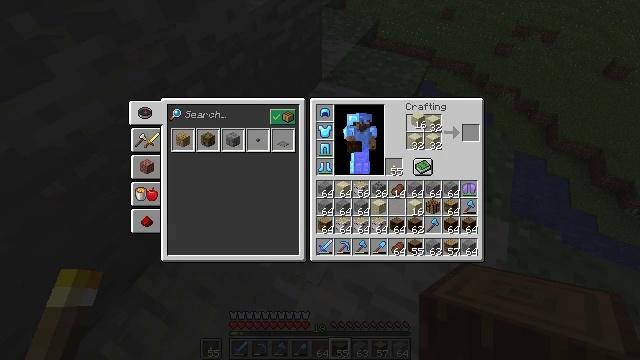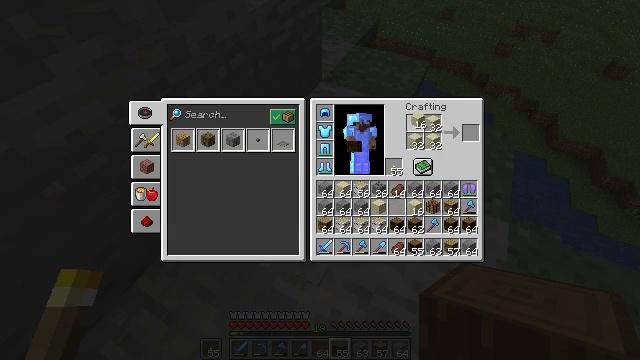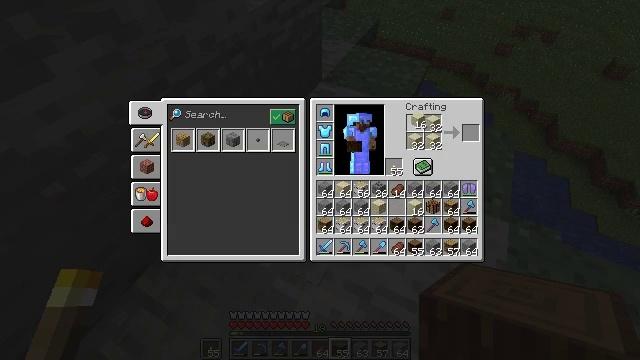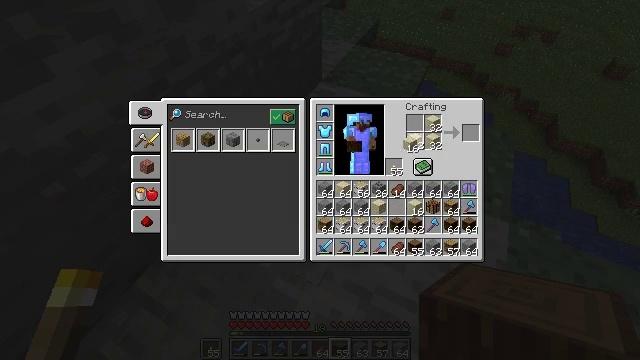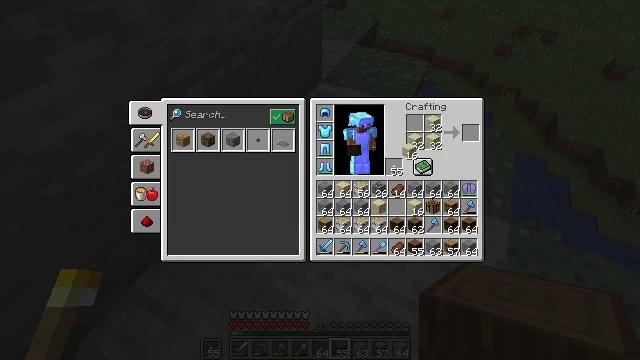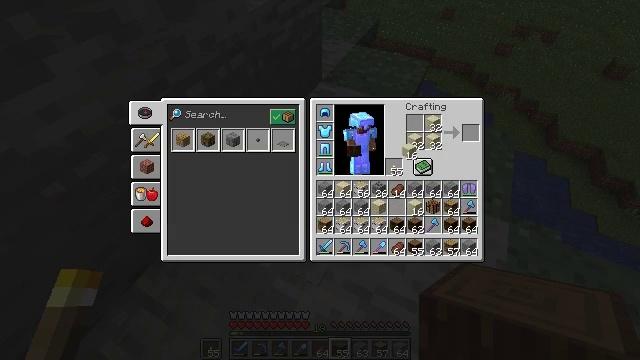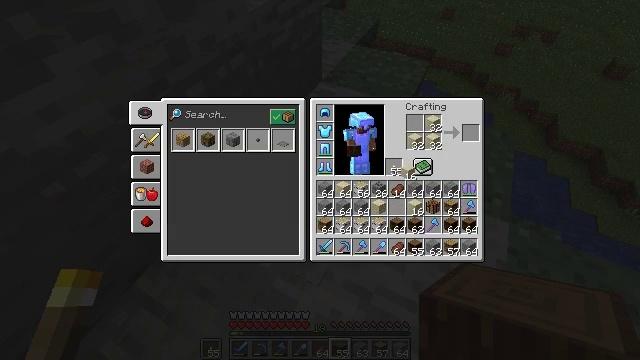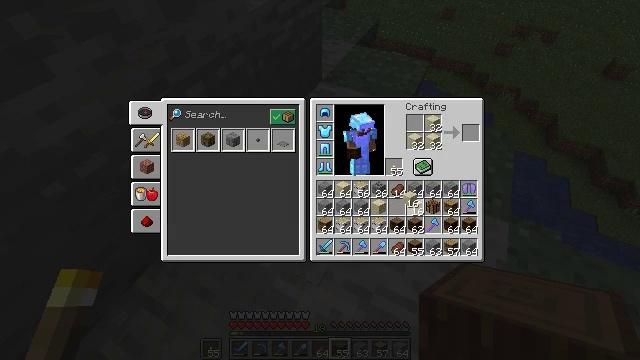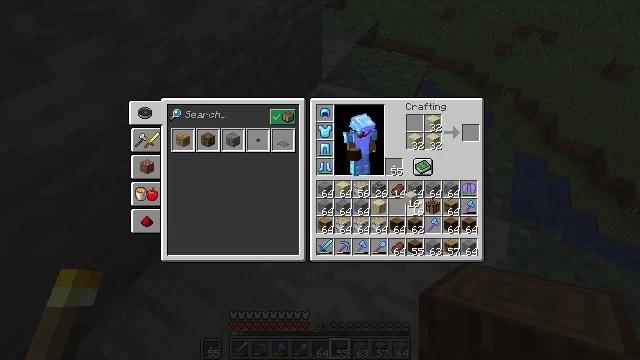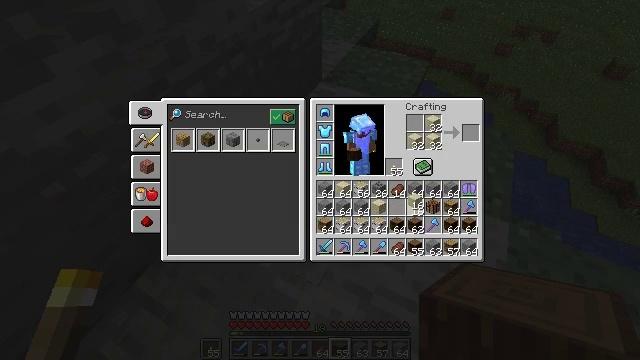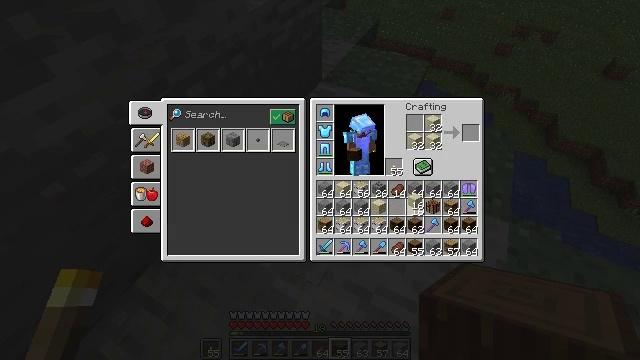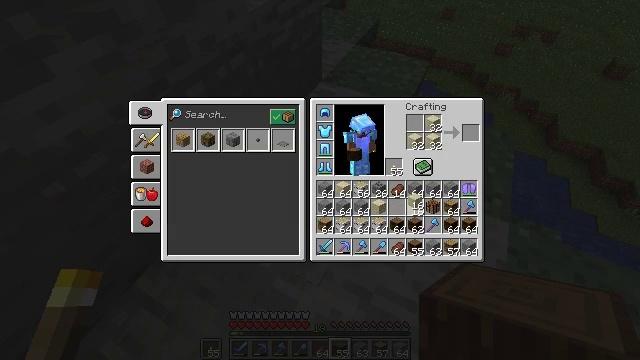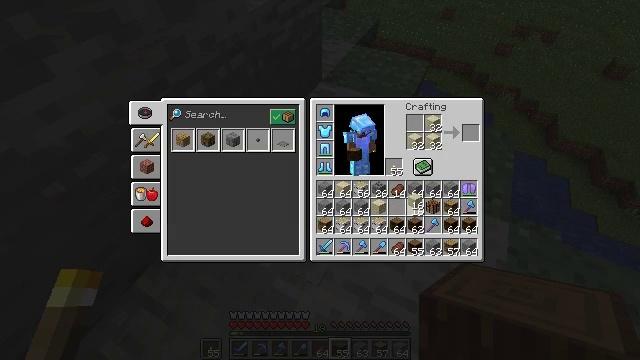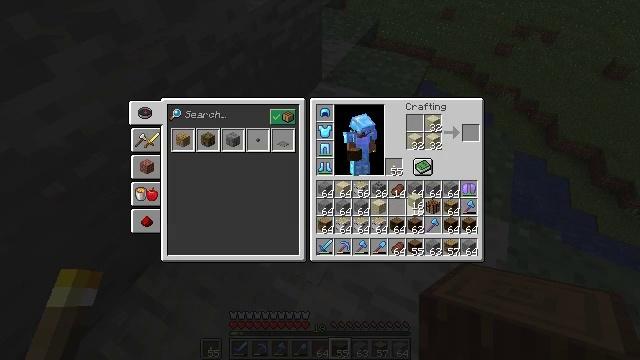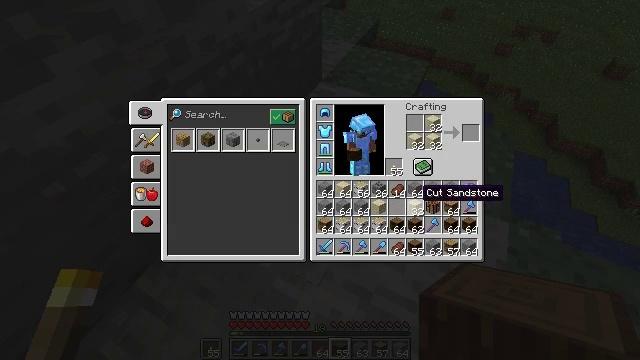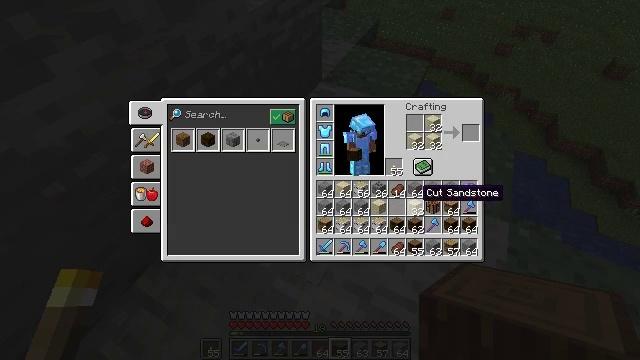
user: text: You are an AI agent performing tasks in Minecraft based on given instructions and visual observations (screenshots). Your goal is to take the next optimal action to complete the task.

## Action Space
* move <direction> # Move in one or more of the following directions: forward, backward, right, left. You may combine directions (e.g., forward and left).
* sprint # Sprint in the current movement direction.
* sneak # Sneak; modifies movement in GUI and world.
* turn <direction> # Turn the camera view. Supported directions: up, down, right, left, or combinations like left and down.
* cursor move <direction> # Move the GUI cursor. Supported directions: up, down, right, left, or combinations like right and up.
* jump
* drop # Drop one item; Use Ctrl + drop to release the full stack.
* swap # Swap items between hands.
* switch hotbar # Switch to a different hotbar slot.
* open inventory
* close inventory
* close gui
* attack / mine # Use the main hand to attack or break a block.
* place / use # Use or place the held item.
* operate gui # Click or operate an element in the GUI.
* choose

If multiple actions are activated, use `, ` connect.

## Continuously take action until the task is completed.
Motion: motion action
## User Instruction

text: Drop a stone.
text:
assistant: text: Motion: no_op
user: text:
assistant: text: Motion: no_op
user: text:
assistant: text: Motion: cursor move left and down
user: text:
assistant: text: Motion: no_op
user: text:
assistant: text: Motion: no_op
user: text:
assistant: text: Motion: cursor move down
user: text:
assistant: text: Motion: cursor move down
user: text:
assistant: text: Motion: no_op
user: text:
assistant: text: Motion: no_op
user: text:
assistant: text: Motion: no_op
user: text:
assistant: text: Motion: operate gui
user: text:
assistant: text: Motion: operate gui
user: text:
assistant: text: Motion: operate gui
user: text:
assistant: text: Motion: no_op
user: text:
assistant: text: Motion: no_op
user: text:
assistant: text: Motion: no_op
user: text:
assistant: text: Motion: no_op
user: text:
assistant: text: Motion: no_op
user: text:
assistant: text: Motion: cursor move up
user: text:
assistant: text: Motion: cursor move up
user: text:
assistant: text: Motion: cursor move up
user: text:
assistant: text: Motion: cursor move down
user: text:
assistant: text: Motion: cursor move down
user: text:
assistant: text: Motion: no_op
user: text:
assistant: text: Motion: no_op
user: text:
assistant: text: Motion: no_op
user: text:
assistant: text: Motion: no_op
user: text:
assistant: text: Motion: operate gui
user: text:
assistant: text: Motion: operate gui
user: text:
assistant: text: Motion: cursor move up